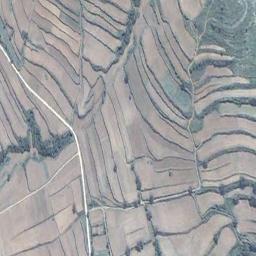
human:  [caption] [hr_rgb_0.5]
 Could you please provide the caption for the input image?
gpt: There is a row of grey houses beside the terraces .

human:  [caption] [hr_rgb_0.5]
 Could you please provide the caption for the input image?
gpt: The green plants are on the terrace .

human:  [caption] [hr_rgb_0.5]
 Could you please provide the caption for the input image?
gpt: There is a winding narrow road next to a large brown and green mixed terraces .

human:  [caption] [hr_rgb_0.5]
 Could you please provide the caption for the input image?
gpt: The bare and green terrace is next to some trees .

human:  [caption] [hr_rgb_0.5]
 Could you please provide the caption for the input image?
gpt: There are many brown terraces of different sizes .